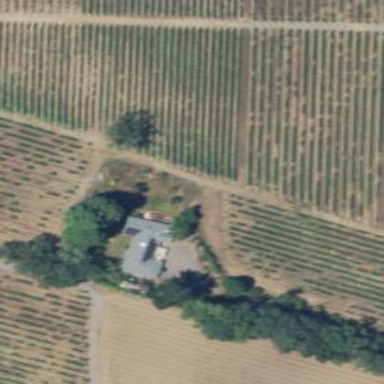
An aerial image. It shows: Vineyard growing grapes.